Aerial crown-view tile of a tropical tree (Barro Colorado Island, Panama), acquired 20250217:
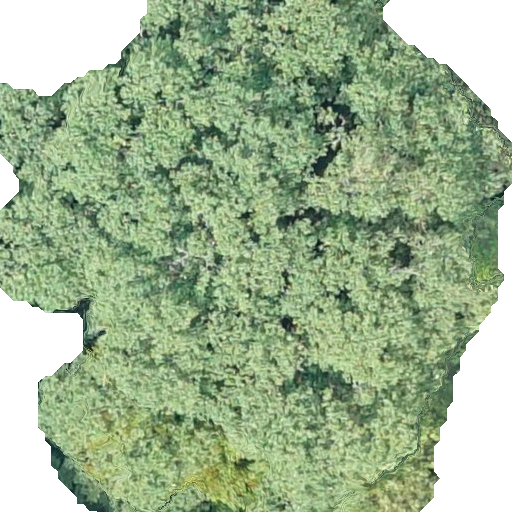
Species: Hieronyma alchorneoides
GBIF accepted scientific name: Hieronyma alchorneoides
Crown area: 337.914 m²